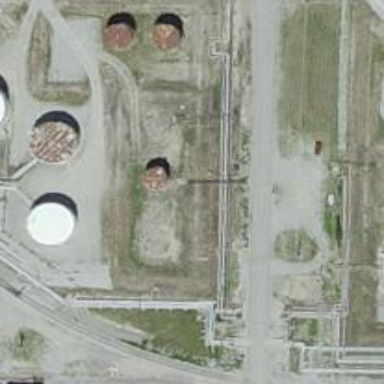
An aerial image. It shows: Storage tank that is man-made.